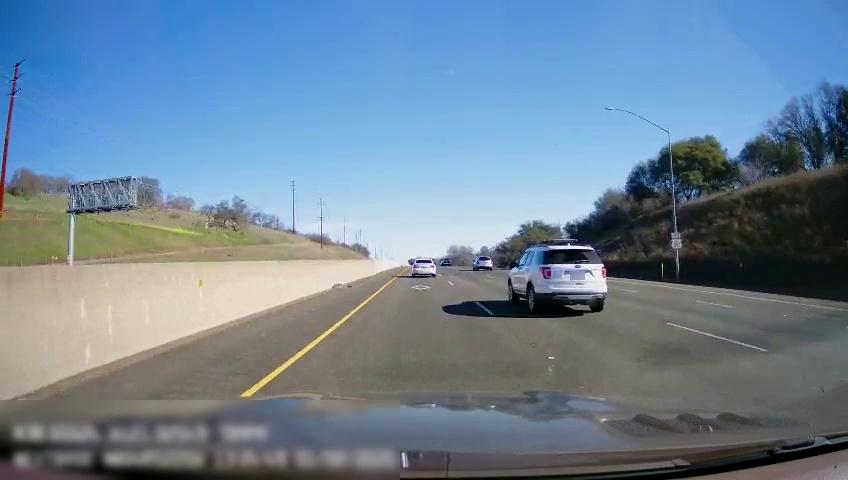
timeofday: Day
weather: Sunny
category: Drivable Space
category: Vehicles | SUV
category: Vehicles | SUV
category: Vehicles | Car
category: Vehicles | Truck
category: Lanes | Current Lane
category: Lanes | Current Lane
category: Lanes | Alternate Lane
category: Lanes | Alternate Lane
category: Lanes | Alternate Lane
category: Traffic | Signs